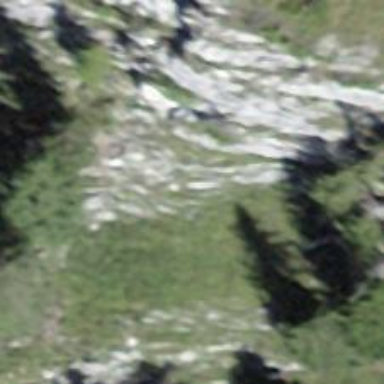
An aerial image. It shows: Arete in nature.